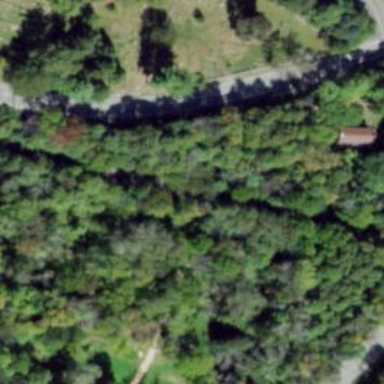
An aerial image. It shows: Asphalt cycleway alongside abandoned railway.